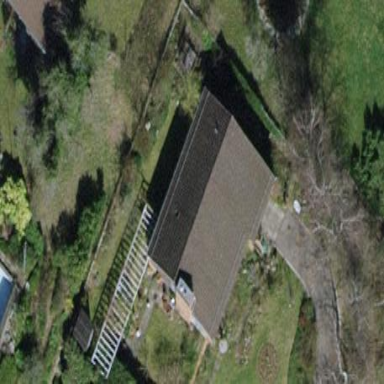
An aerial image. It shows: Detached building with tiled roof.